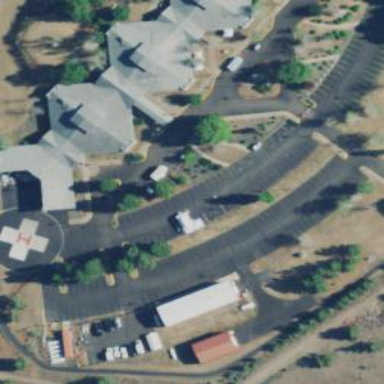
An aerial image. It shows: Clinic building providing healthcare services.